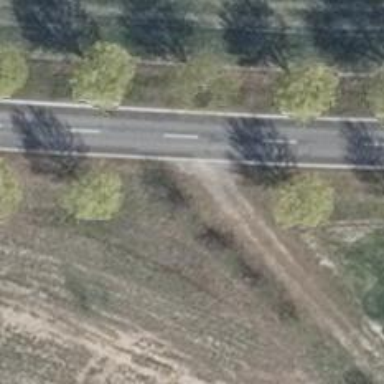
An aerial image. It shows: Row of trees in natural setting.